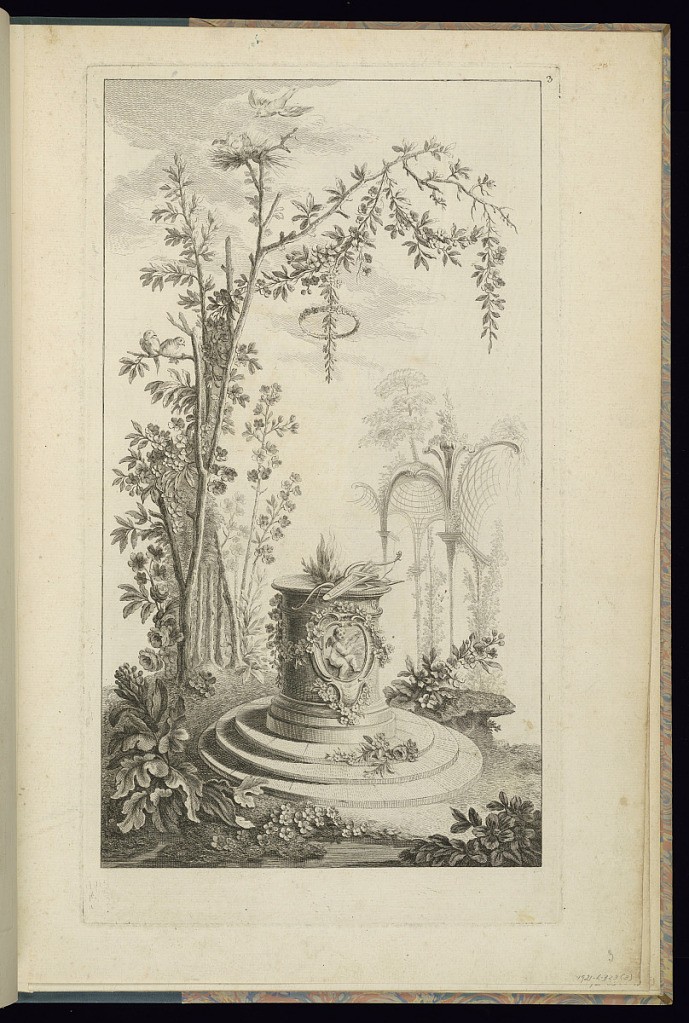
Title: Design for a Fantastical Landscape
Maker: Maurice Jacques, French, ca. 1712–1784
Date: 1756
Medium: Etching and engraving on laid paper
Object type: Print
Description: A design for a fantastical landscape from a suite of six. A landscape with trees, flowers, and foliage, with a plinth or altar in the center on steps. The alter is decorated with garlands of flowers and a cartouche with a putto, and flames, a quiver of arrows and a bow on top. In the background a fantastical arched trellis canopy, decorated with rocaille motifs. The plate is numbered.